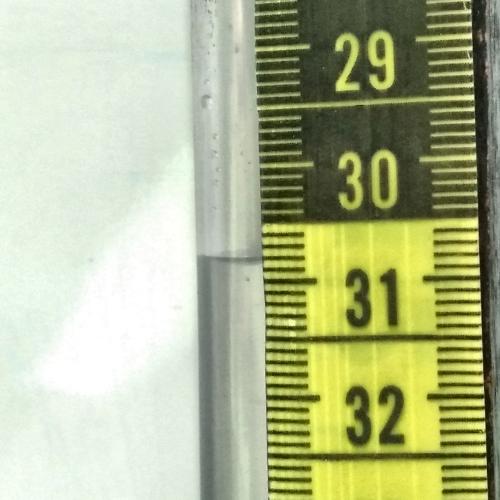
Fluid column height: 30.8 cm